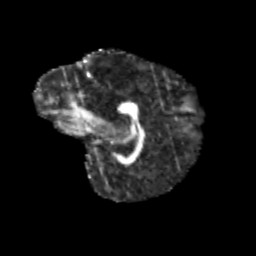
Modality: FA
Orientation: sagittal
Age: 9
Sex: female
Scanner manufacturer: siemens
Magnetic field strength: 3 T
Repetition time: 3.8 s
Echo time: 0.07 s